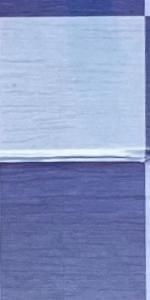
Label: Empty